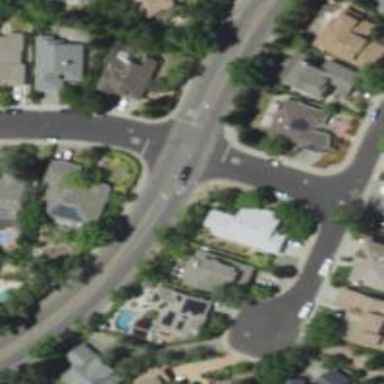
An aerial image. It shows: Road with stop sign.